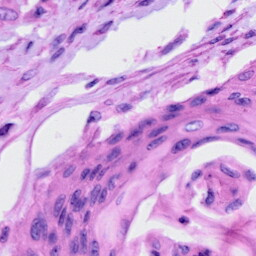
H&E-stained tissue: Cervix